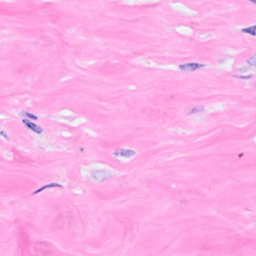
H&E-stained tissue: Breast